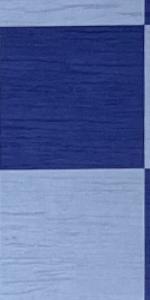
Label: Empty